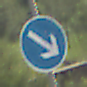
Verkehrszeichen: VorgeschriebeneVorbeifahrtRechts
Umgebung: Outdoor, Nature
Tageszeit: Midday
Wetter: PartlyCloudy
Licht: Natural
Jahreszeit: NotSpecified
Kontrast: HighContrast